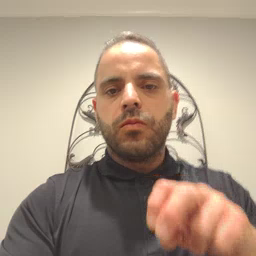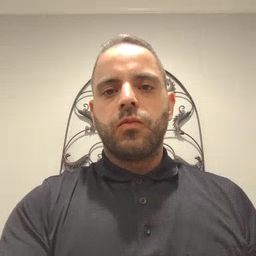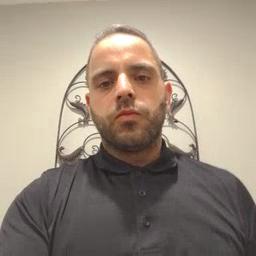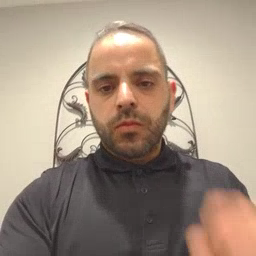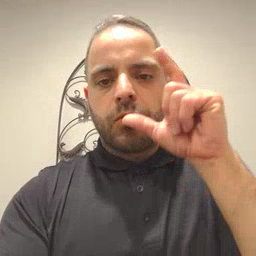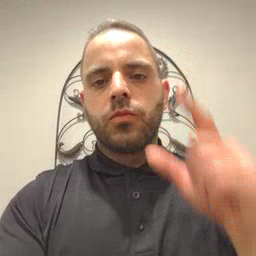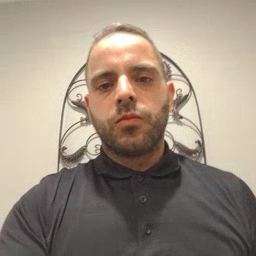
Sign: awake